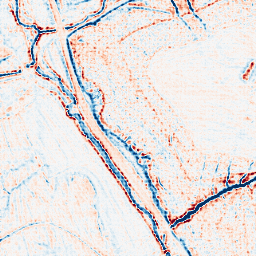
Category: edge_preserving
Decomposition family: bilateral
Decomposition parameters: d: 9
sigma_color: 25
sigma_space: 25
Upsampling method: sinc_hamming
Upsampling parameters: scale: 8
kernel_size: 8
Upsampling scale: 8